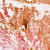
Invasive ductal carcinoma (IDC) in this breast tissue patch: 0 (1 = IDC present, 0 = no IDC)